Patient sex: M
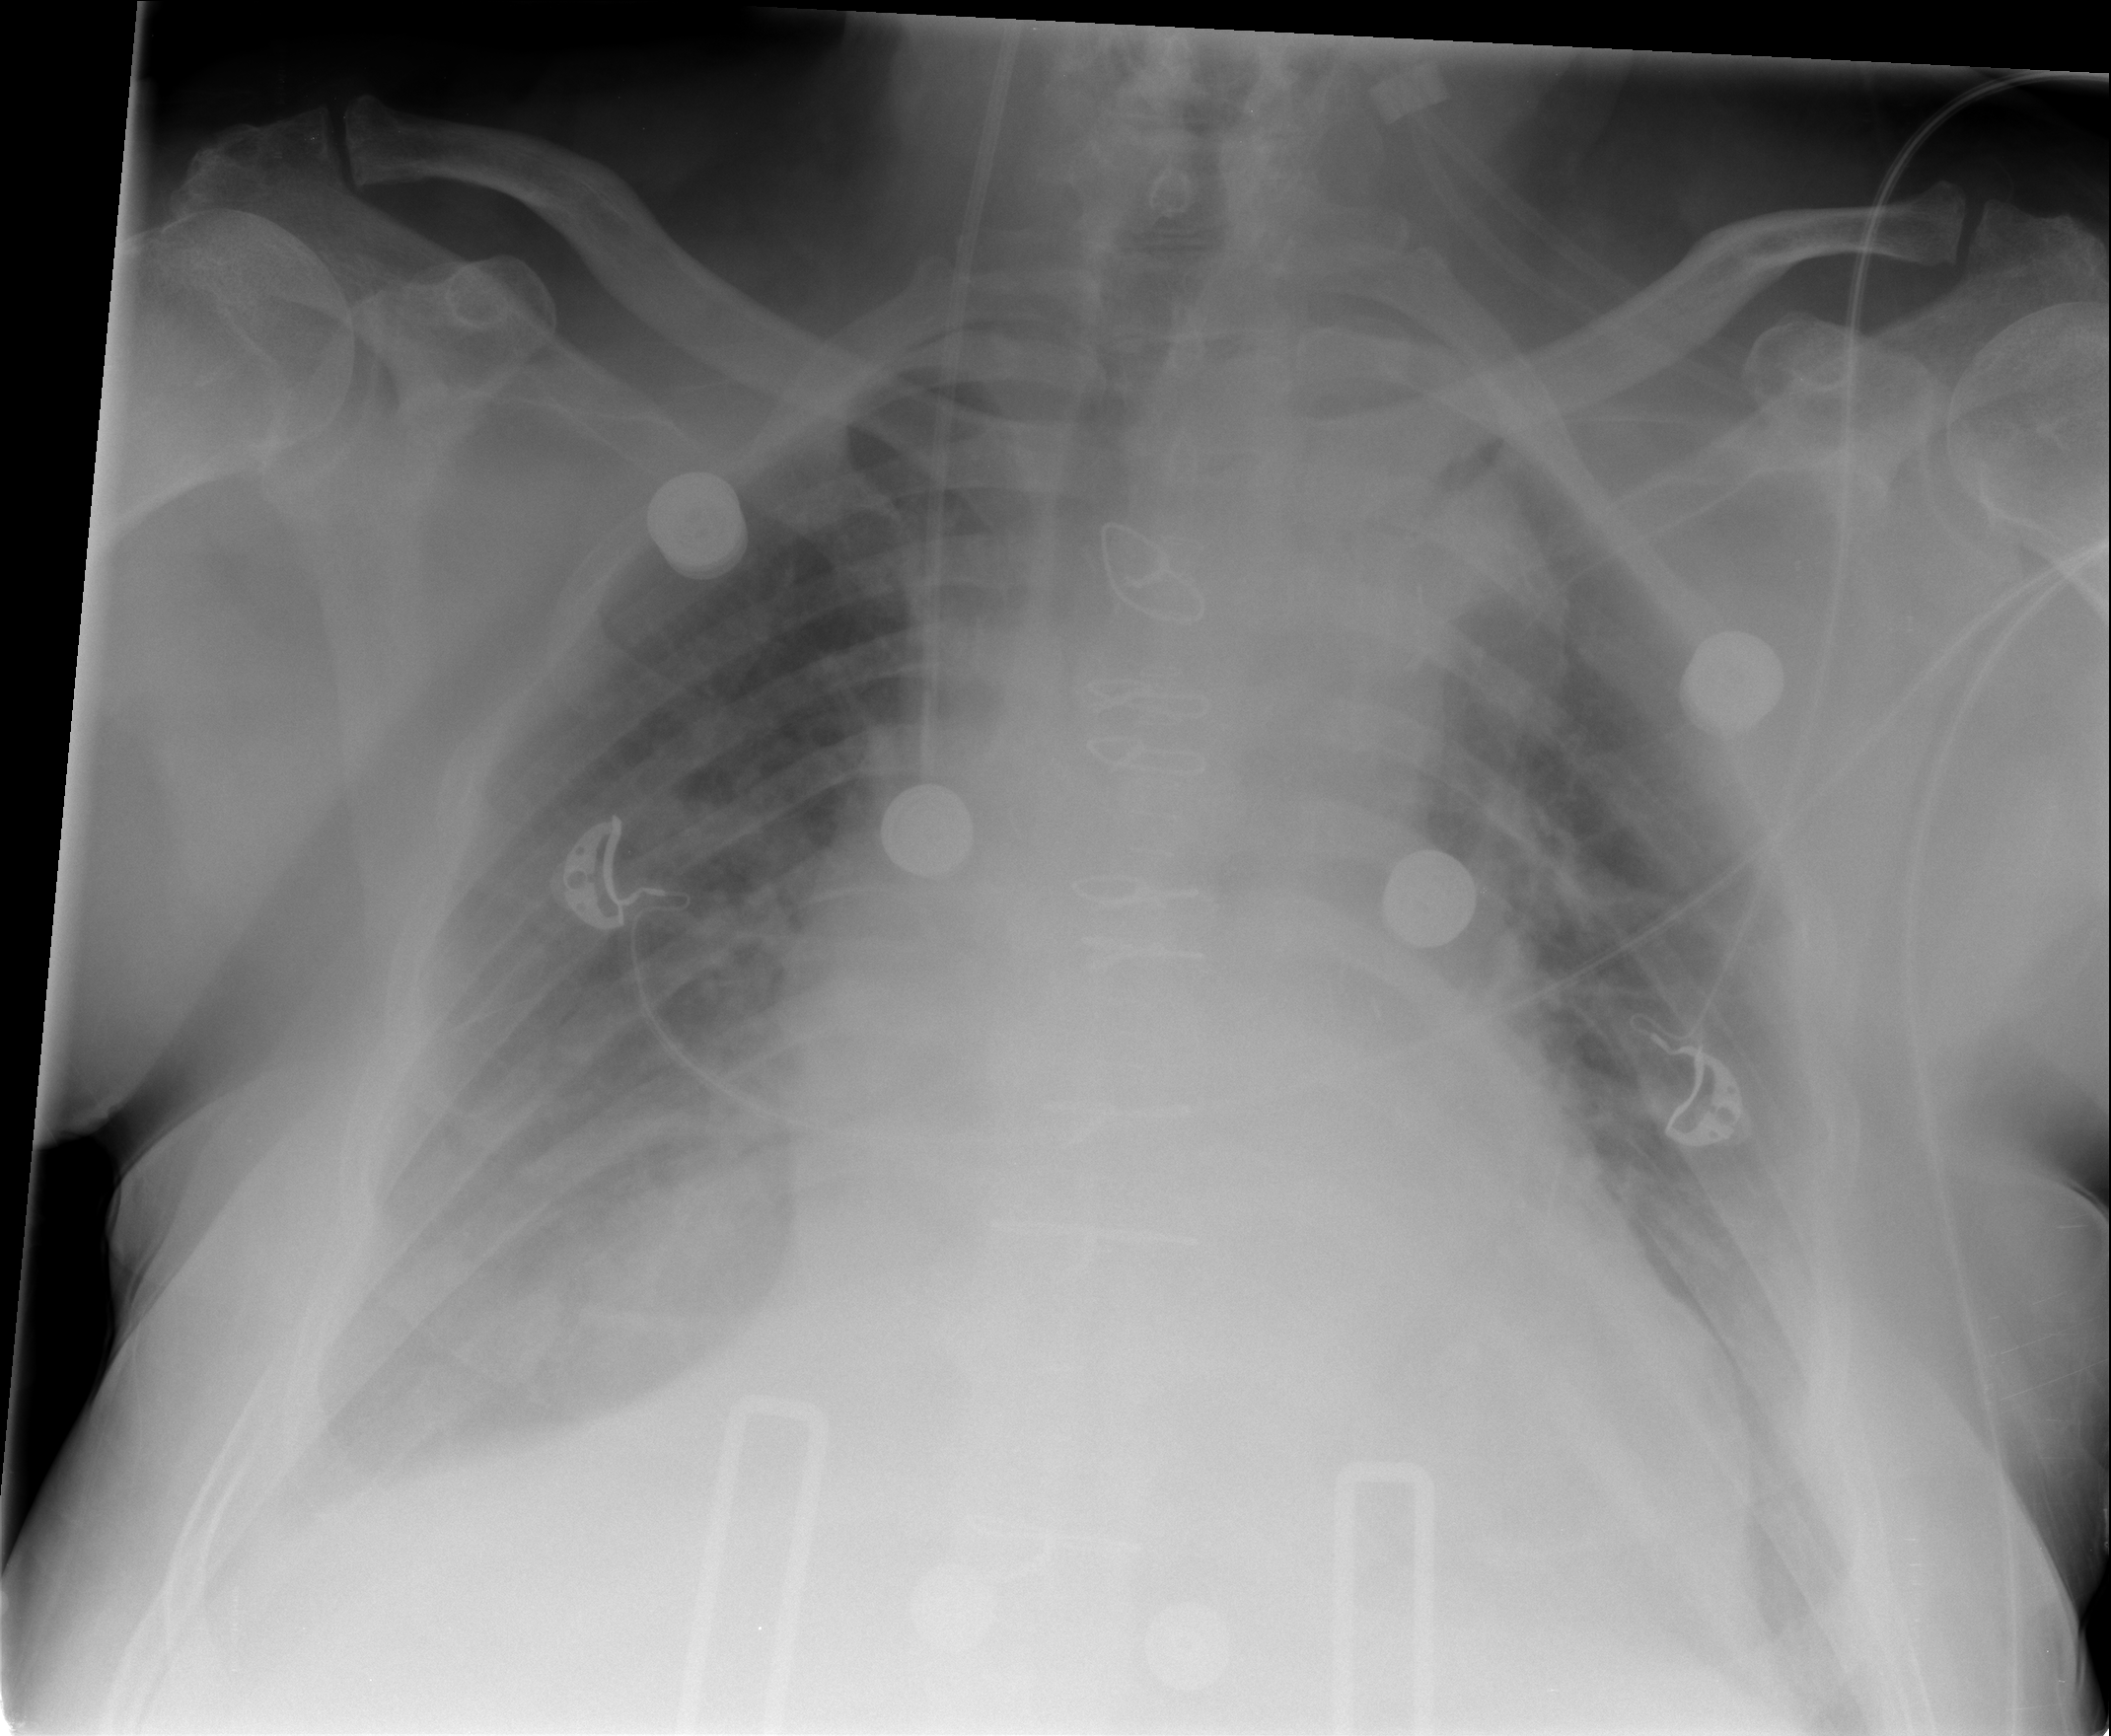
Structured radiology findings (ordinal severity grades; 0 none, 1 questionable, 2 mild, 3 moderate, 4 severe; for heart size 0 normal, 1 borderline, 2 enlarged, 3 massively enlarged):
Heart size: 2
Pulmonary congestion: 2
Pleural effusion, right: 2
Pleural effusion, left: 2
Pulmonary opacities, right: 2
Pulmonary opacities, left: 0
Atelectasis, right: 3
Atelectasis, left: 2